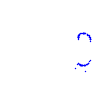
Particle: kaon